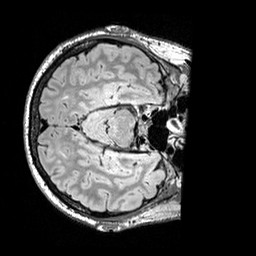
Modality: FLAIR
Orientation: axial
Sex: male
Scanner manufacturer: siemens
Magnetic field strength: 3 T
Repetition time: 5 s
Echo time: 0.395 s